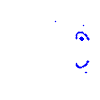
Particle: pion